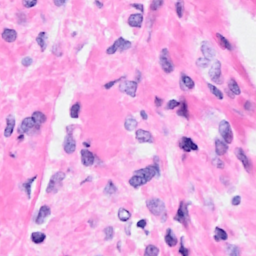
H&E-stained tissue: Breast